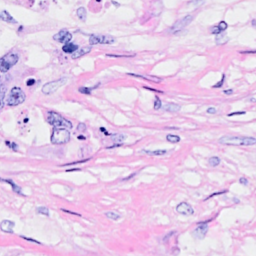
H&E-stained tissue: Breast